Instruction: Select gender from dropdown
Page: traveler
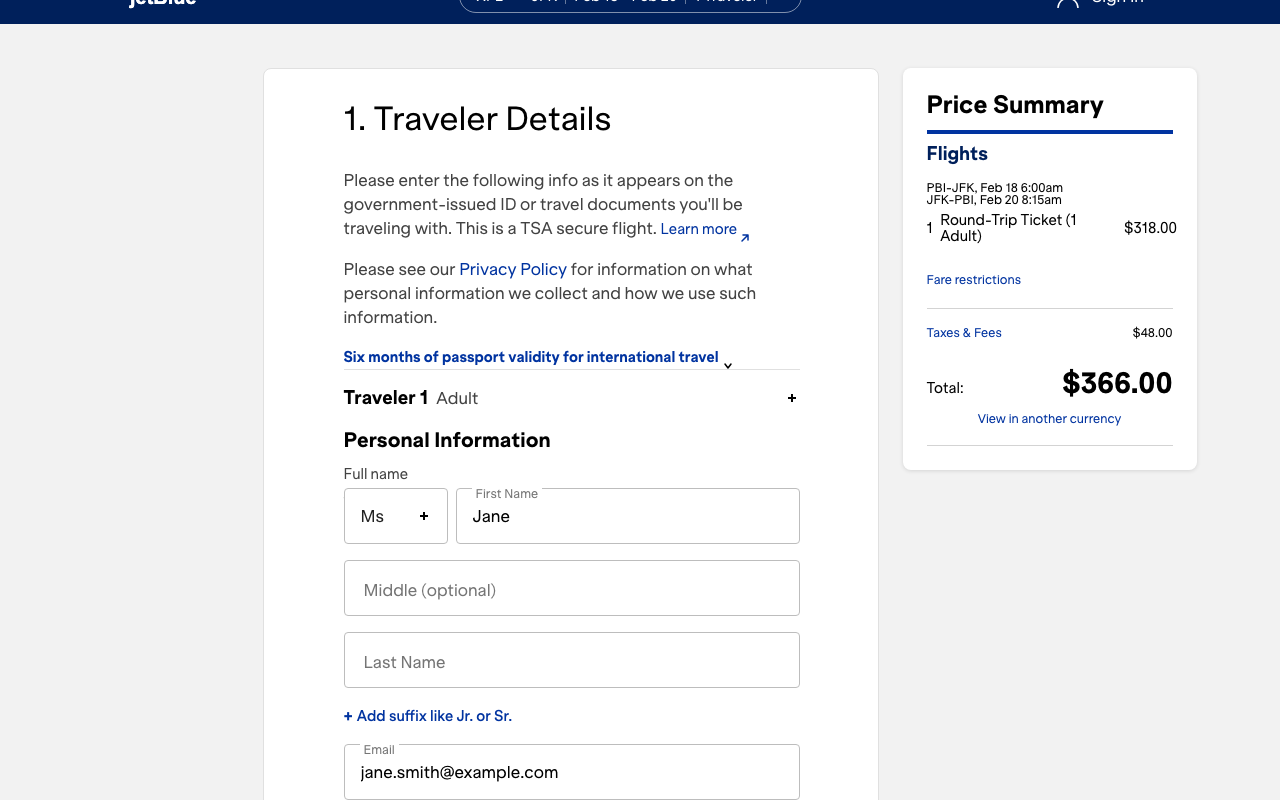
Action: click